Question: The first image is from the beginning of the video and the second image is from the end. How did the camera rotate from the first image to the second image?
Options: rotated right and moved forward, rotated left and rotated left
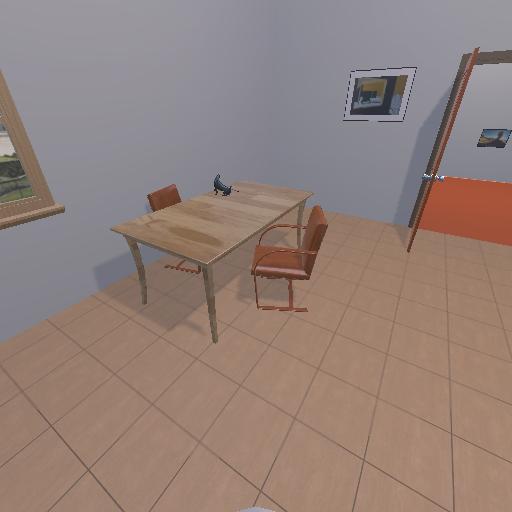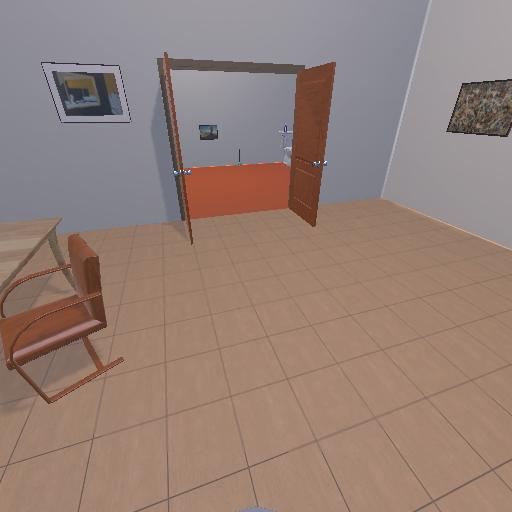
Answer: rotated right and moved forward